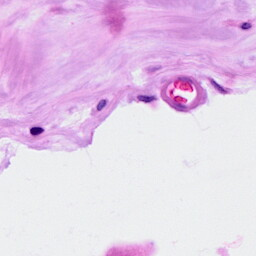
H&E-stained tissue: Breast